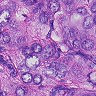
Metastatic tissue present: yes